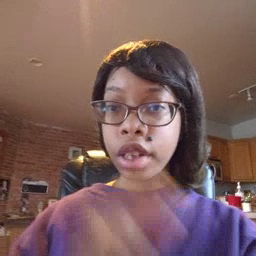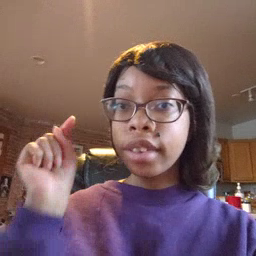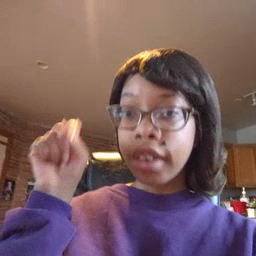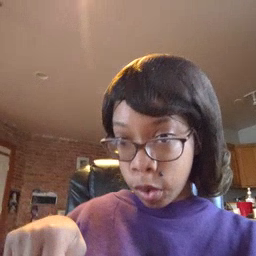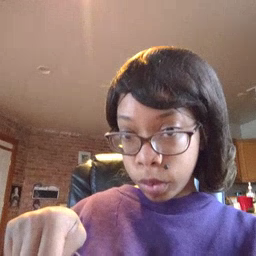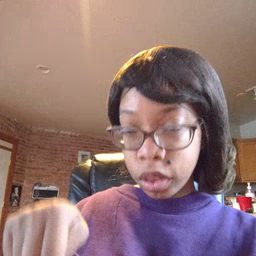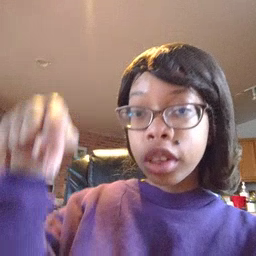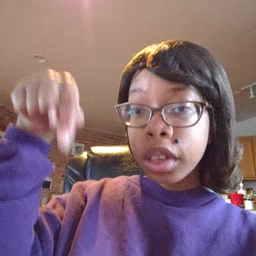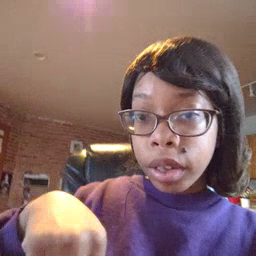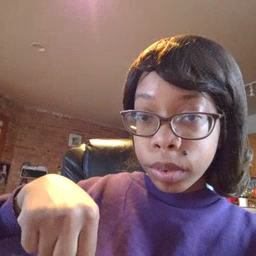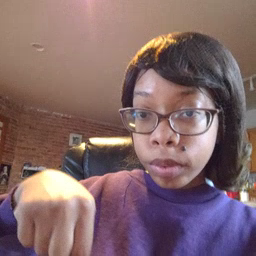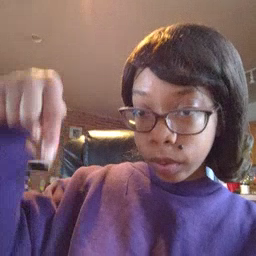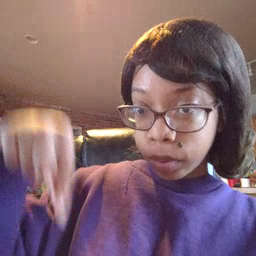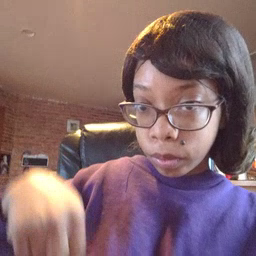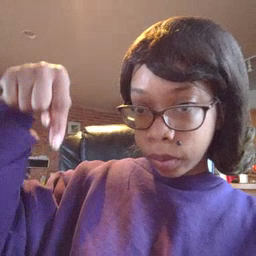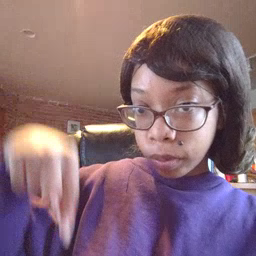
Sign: down